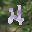
Label: 4